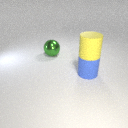
large green metal sphere behind large blue rubber cylinder